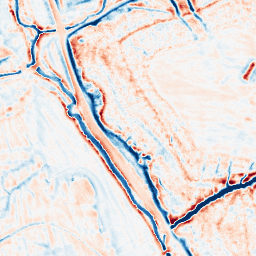
Category: edge_preserving
Decomposition family: bilateral
Decomposition parameters: d: 15
sigma_color: 100
sigma_space: 25
Upsampling method: regularized
Upsampling parameters: scale: 2
lambda_reg: 0.001
Upsampling scale: 2